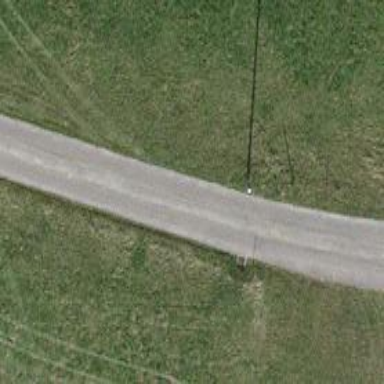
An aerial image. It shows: Unclassified road.